Field crop: maize
Growth stage: 1
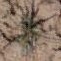
Species: salsola